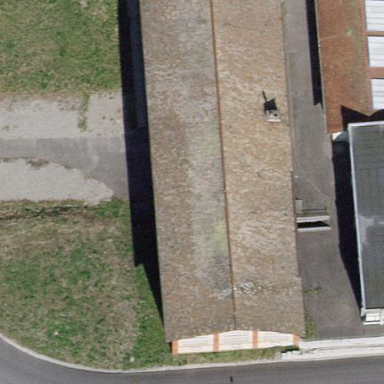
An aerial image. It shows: Industrial building.